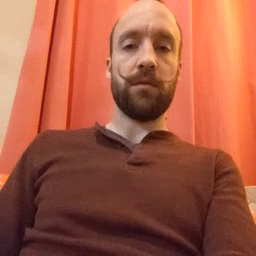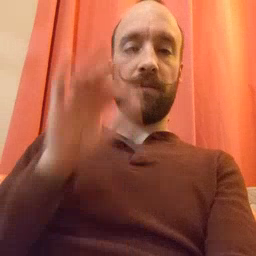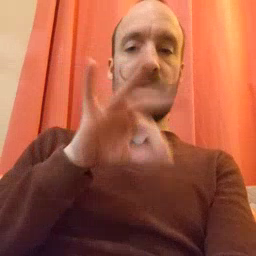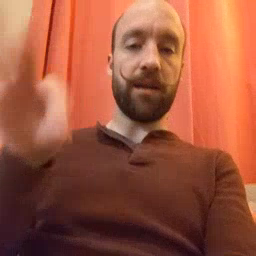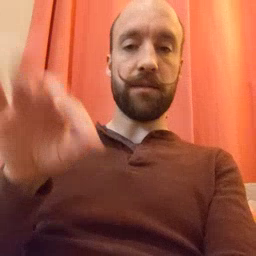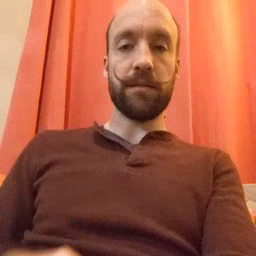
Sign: frenchfries